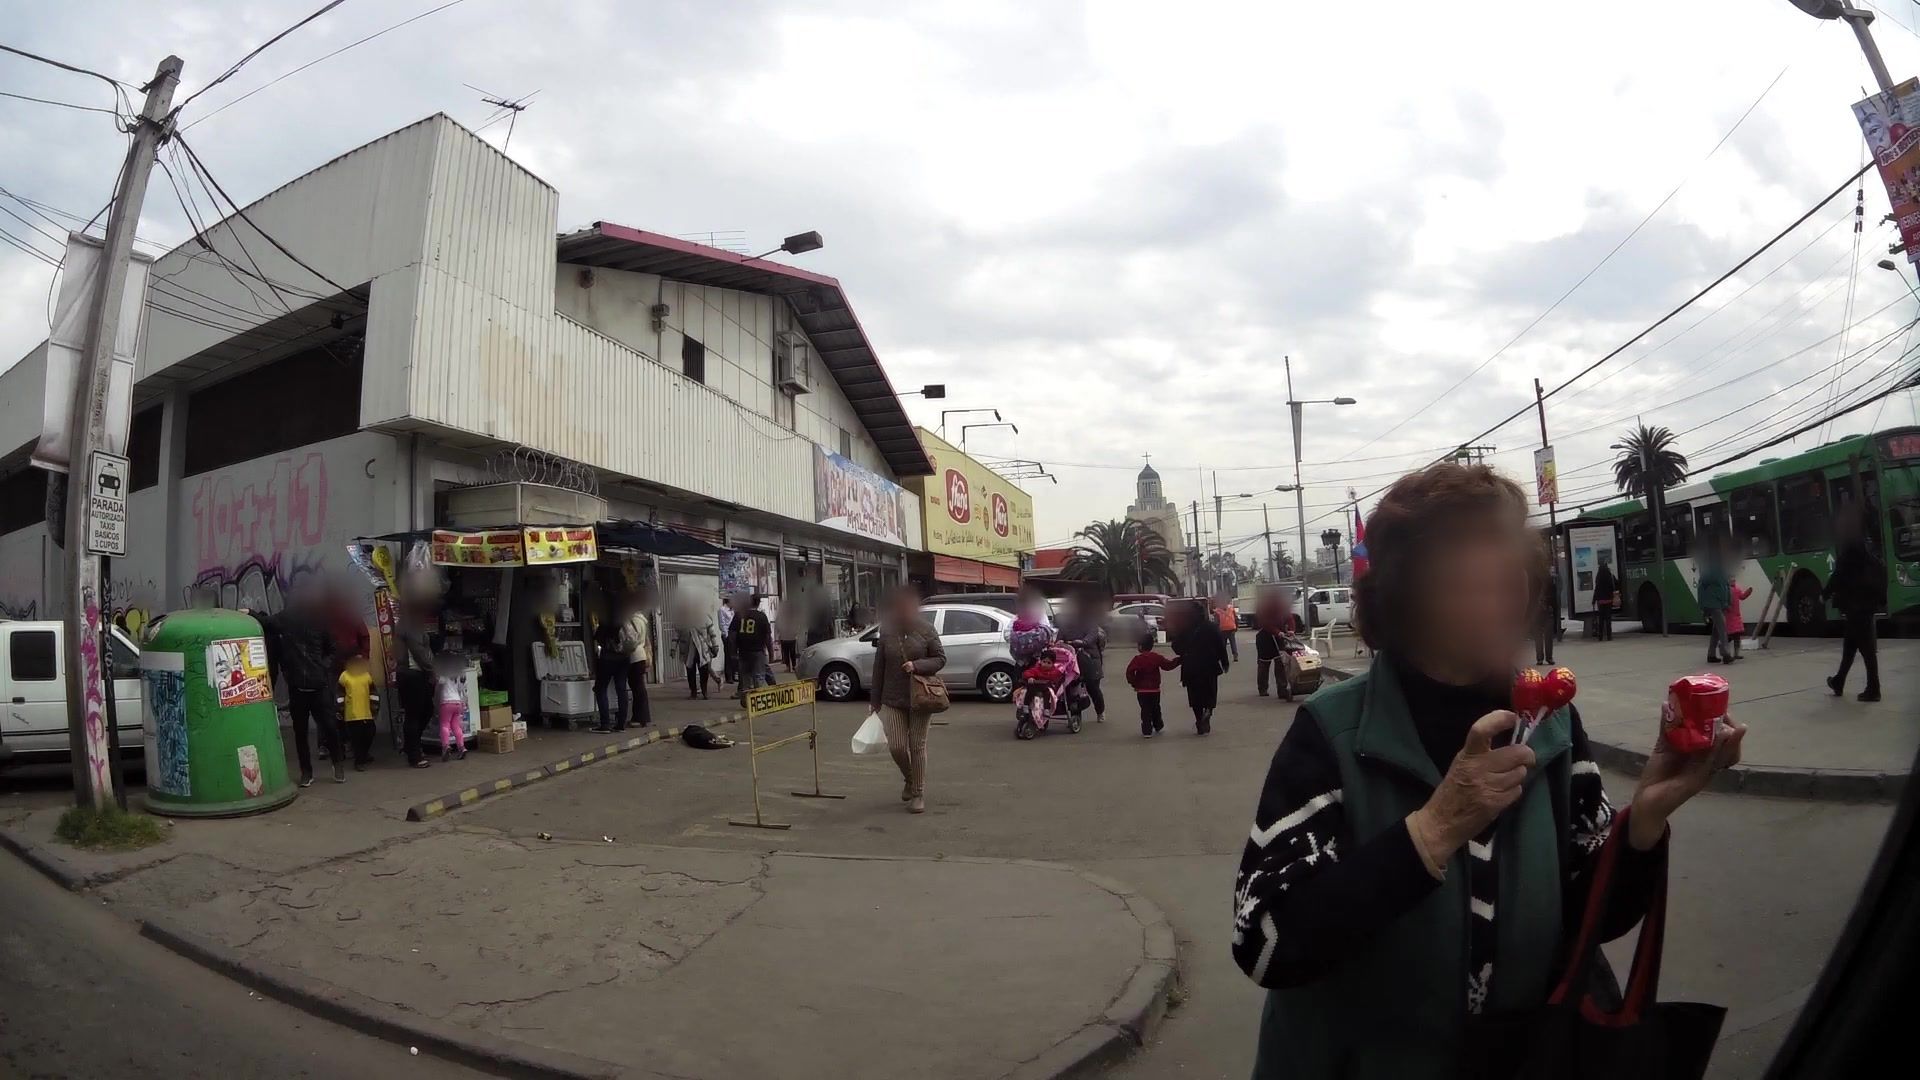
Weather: cloudy
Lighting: day
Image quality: good
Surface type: driving surface
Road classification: tertiary
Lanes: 2
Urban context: urban centre
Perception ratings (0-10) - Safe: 0.89, Lively: 6.18, Beautiful: 1.34, Boring: 3.83, Depressing: 6.25, Wealthy: 0.46